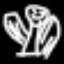
Label: angel